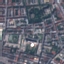
Land use / land cover class: Residential